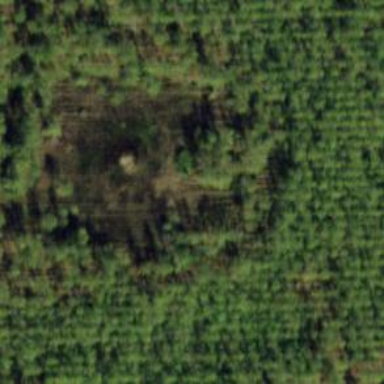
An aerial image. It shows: Patch of scrub vegetation.